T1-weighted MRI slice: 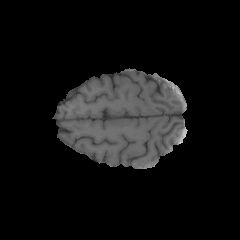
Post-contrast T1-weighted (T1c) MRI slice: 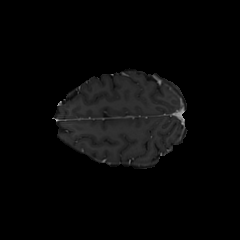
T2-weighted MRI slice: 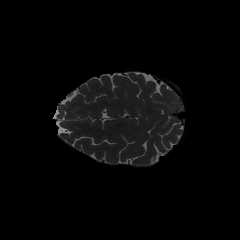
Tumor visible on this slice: no